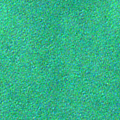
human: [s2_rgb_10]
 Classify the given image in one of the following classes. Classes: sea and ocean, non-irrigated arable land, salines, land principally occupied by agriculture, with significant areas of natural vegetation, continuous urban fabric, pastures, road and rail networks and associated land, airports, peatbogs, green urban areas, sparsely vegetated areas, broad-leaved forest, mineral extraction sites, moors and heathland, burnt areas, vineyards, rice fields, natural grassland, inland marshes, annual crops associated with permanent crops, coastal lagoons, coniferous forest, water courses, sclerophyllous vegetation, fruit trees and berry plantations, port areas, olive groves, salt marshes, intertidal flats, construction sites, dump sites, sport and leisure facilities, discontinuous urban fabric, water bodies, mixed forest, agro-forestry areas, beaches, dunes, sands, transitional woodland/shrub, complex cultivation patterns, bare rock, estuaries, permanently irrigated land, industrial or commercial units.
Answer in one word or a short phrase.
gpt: sea and ocean